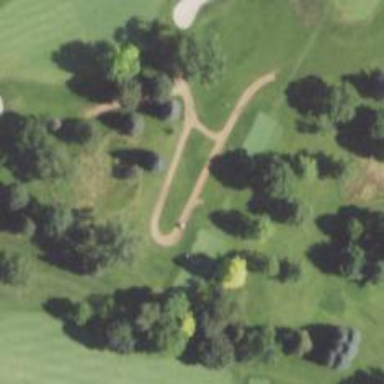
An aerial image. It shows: Path for both road and golf.